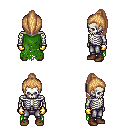
a pixel art fantasy rpg character, male body template, skeleton, green tattered cape, metal pants, light blonde long topknot hairstyle, gold gloves, brown shoes, four views (front, back, left, right), 2x2 character sprite sheet, small pixel art, hard edges, no anti-aliasing